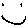
Label: smiley face